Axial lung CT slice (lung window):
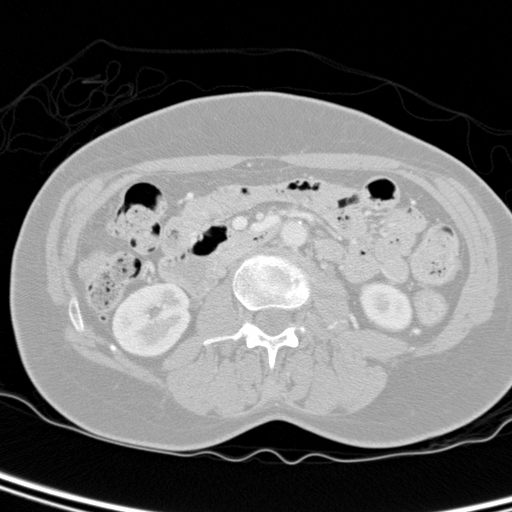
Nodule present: no